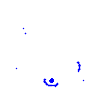
Particle: electron